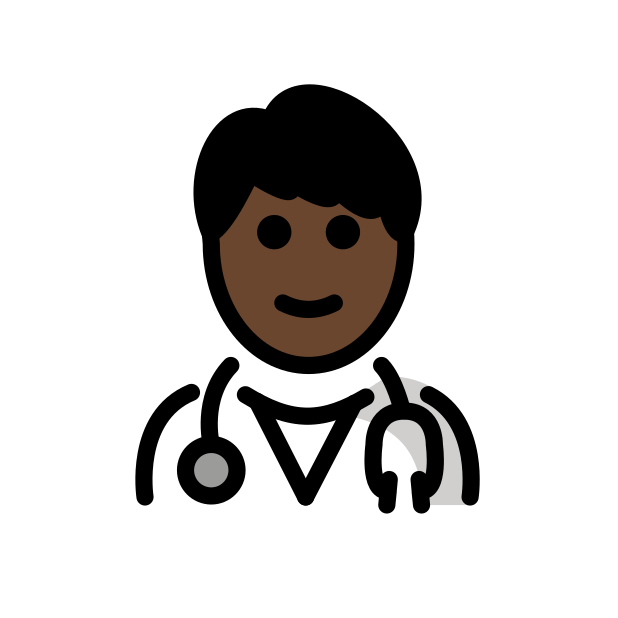
man health worker: dark skin tone